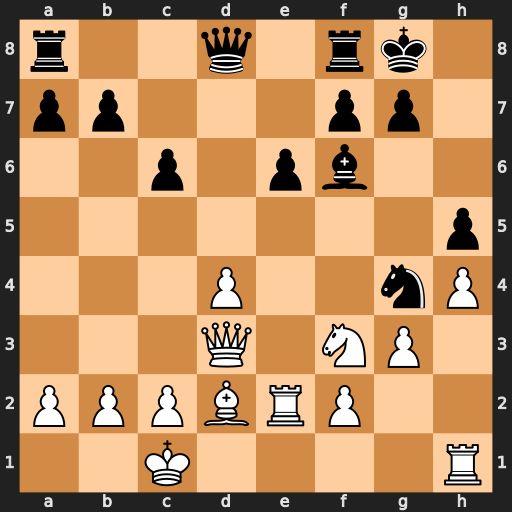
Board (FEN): r2q1rk1/pp3pp1/2p1pb2/7p/3P2nP/3Q1NP1/PPPBRP2/2K4R
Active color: w
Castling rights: -
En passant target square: -
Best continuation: Ng5 g6 f3